Question: I am working/learning on my project (Objective C, Xcode). At that time I was working with:
'''
dispatch_async(dispatch_get_main_queue()
'''
Now, when I want to run or debug my program. I see this window during each run:

How to undo all changes in this file and make this window no longer show.
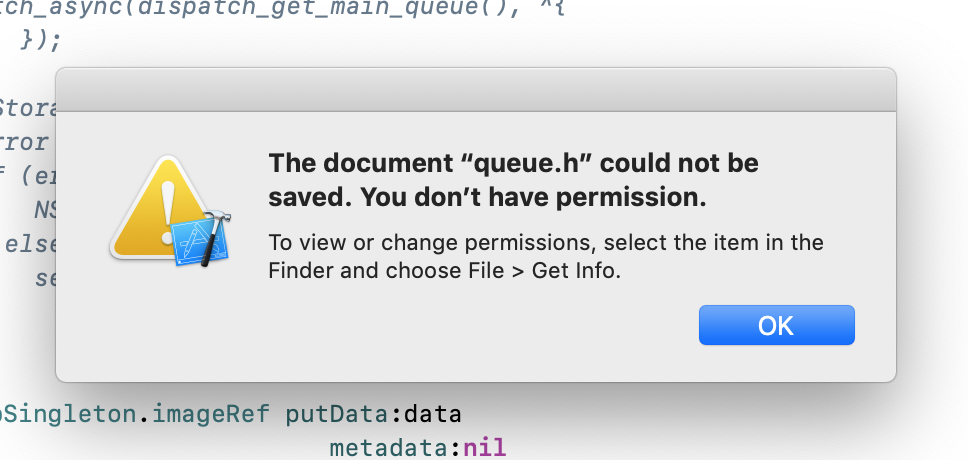
Answer: I have a similar issue but for queue in C++. I caused mine by accidentally applying the fix suggestion "Fix in 'queue' " offered by the compiler--I assume that that is how yours happened too. I force quit X Code, thus losing any unsaved changes, and then reopened the app. That seems to have fixed the problem.